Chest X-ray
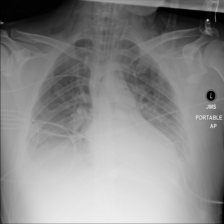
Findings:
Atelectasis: negative
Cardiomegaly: negative
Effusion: negative
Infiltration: negative
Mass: negative
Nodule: negative
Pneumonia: negative
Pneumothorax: negative
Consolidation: negative
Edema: negative
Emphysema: negative
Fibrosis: negative
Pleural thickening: negative
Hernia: negative